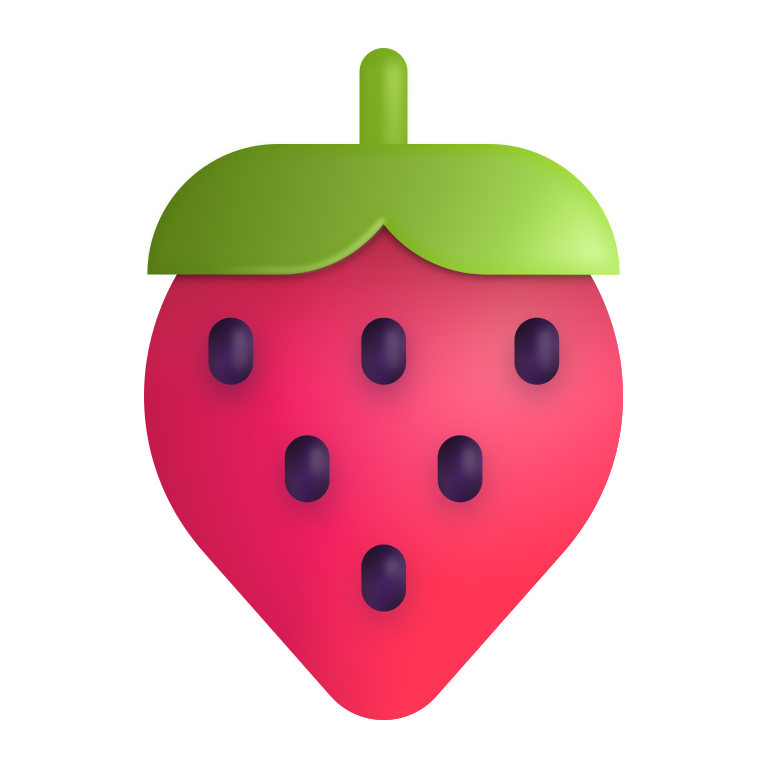
strawberry color